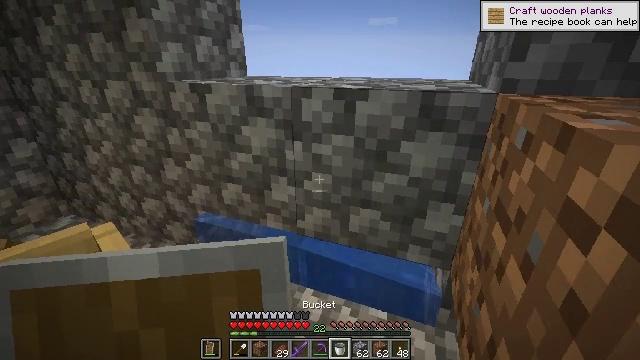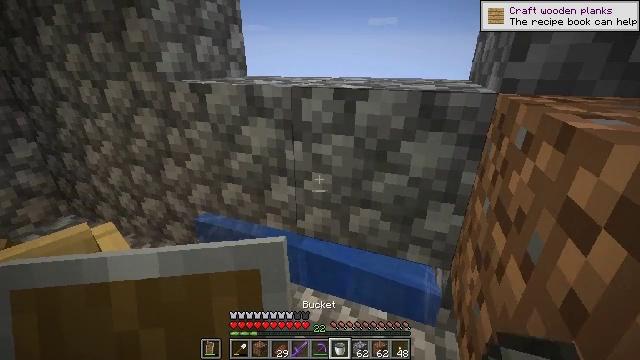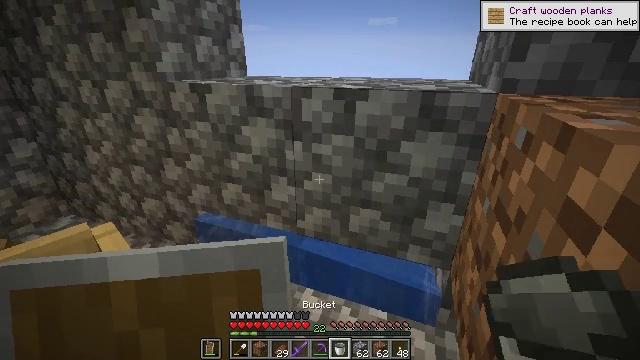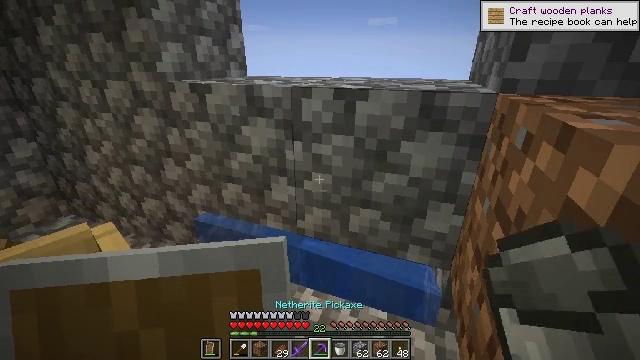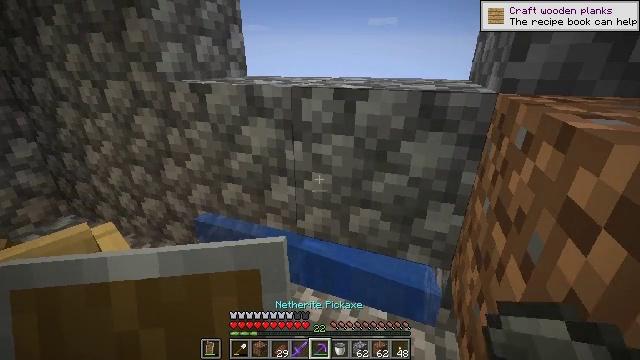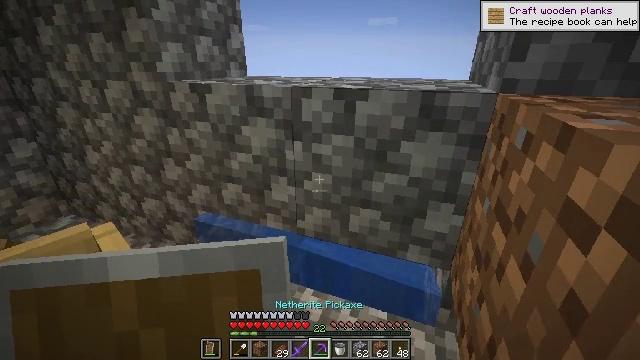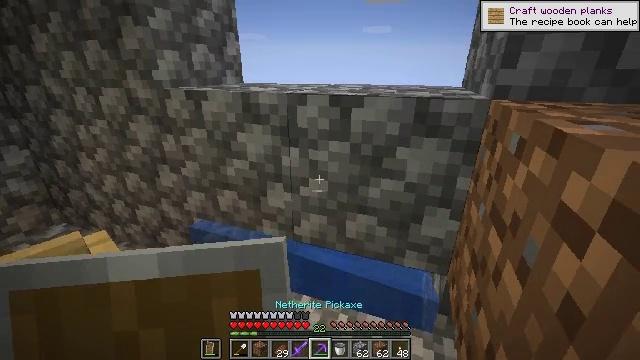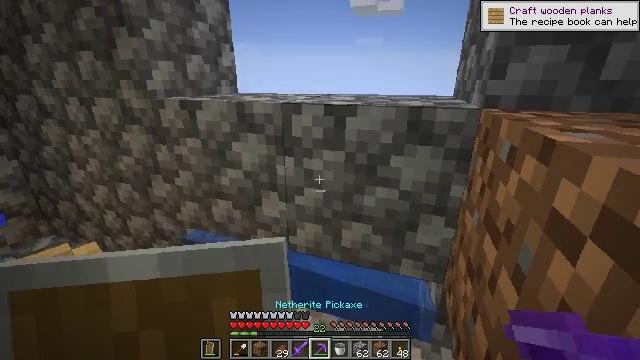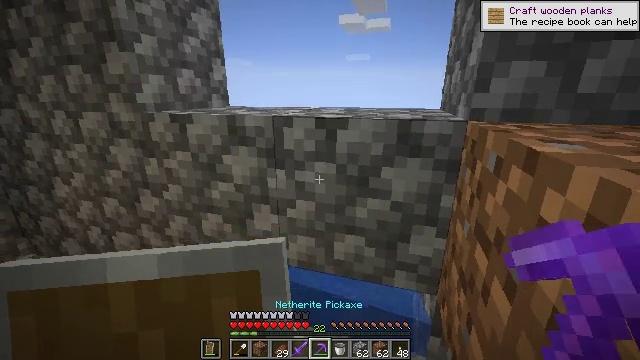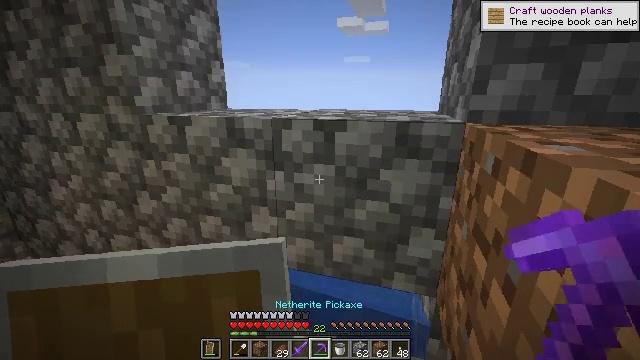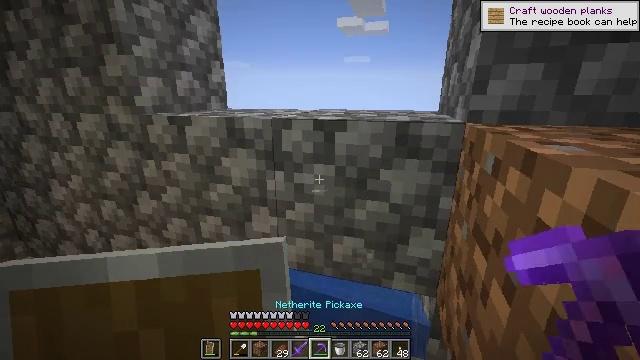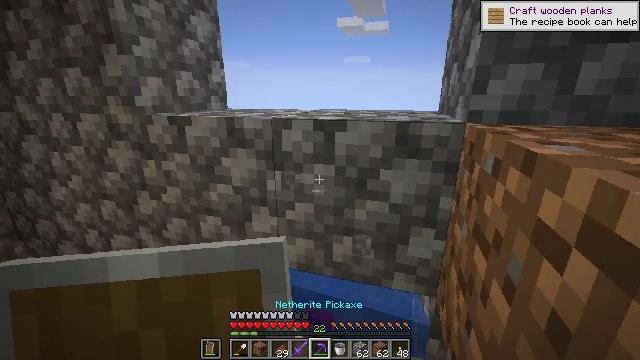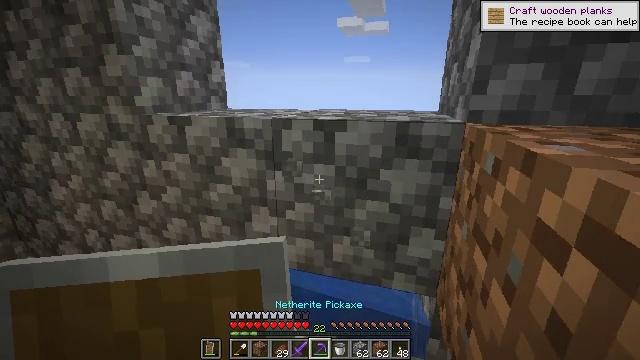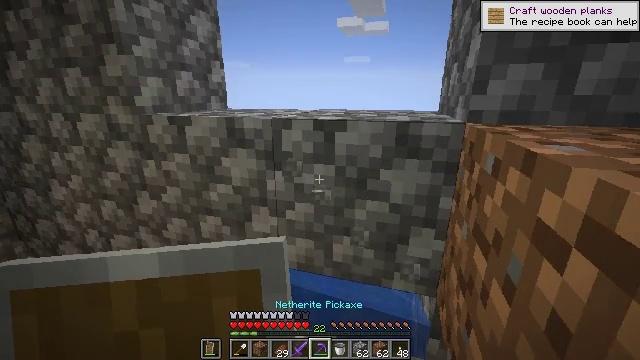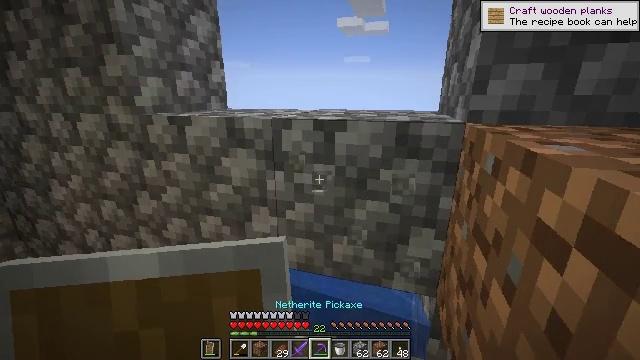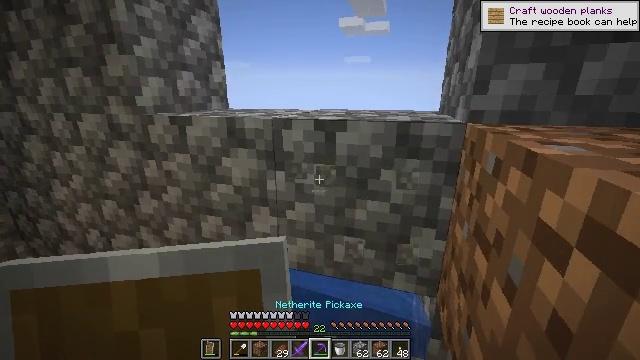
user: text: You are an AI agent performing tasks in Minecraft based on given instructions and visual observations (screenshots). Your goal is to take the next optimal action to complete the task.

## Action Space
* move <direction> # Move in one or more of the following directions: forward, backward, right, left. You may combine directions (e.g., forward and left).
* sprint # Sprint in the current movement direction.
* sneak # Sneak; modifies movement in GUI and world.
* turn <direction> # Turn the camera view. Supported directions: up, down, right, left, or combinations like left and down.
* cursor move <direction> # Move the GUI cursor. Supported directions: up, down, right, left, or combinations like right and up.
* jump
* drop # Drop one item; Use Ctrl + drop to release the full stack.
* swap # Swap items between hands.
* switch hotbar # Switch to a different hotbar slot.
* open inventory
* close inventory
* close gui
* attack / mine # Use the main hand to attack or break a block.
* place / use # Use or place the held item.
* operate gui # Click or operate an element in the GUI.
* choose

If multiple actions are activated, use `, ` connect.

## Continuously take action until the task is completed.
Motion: motion action
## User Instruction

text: Break the cobblestone to create a path.
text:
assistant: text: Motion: no_op
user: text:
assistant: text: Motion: no_op
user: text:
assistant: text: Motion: no_op
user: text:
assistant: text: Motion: no_op
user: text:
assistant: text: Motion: no_op
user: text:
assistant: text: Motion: turn up
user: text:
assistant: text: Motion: turn right and up
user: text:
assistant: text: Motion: turn right and up
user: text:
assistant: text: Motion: no_op
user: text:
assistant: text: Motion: attack / mine
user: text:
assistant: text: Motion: attack / mine
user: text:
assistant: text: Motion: attack / mine
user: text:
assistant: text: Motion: attack / mine
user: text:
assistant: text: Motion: attack / mine
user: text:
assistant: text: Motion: no_op
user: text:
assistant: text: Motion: no_op
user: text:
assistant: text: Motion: turn left
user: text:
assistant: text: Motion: turn left
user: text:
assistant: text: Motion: attack / mine
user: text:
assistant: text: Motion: attack / mine
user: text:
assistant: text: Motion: attack / mine
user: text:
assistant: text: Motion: attack / mine
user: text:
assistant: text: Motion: attack / mine
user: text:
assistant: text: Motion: turn left, attack / mine
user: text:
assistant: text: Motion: turn left, attack / mine
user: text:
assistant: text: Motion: turn left, attack / mine
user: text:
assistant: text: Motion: attack / mine
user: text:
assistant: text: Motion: attack / mine
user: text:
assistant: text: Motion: attack / mine
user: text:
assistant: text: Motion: attack / mine